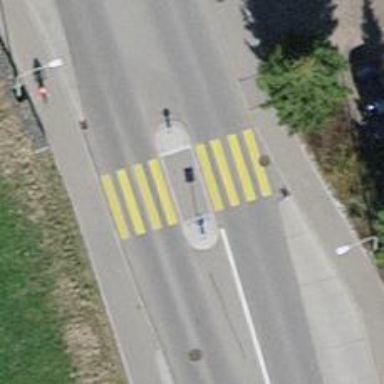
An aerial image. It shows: Uncontrolled zebra crossing with central island.